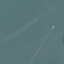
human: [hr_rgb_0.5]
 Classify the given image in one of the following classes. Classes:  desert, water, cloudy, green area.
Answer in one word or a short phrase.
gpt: water